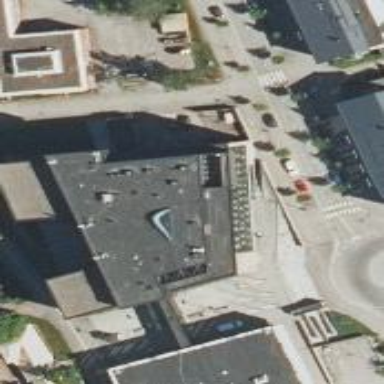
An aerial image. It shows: Town hall building.